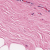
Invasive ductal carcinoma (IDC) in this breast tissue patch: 0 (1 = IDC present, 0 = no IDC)